Interaction volume radius: 10 \u00c5
Interaction volume height: 25 \u00c5
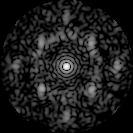
Disorder parameter: 0.6224